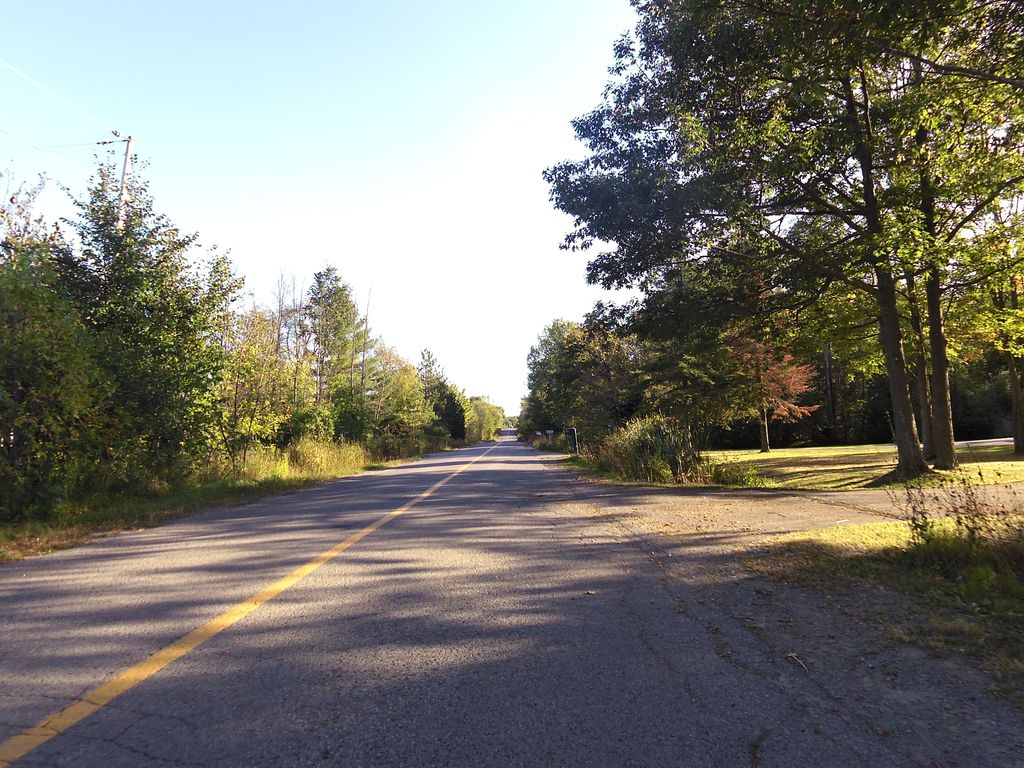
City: ottawa-gatineau